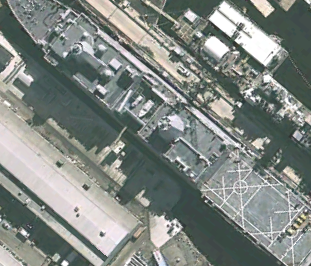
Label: combat